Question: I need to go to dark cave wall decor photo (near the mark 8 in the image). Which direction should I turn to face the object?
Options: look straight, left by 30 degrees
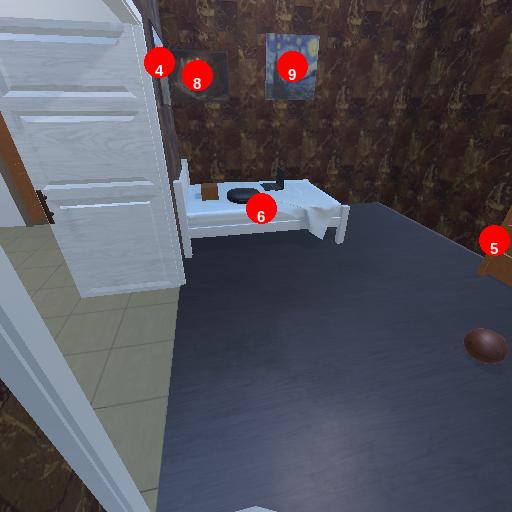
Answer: look straight